Aerial crown-view tile of a tropical tree (Barro Colorado Island, Panama), acquired 20240813:
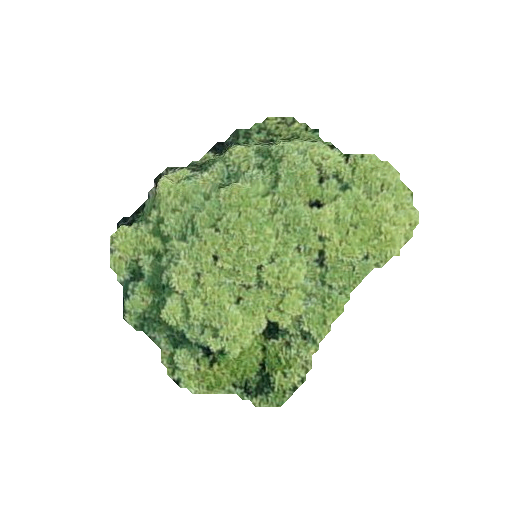
Species: Tabebuia rosea
GBIF accepted scientific name: Tabebuia rosea
Crown area: 85.644 m²